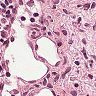
Metastatic tissue present: no